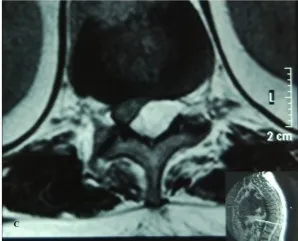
Axial T1W MRI image showing a hyperintense lesion in the posterior epidural space displacing the cord anteriorly and compressing it.
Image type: radiology (mri)